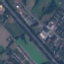
Label: Highway